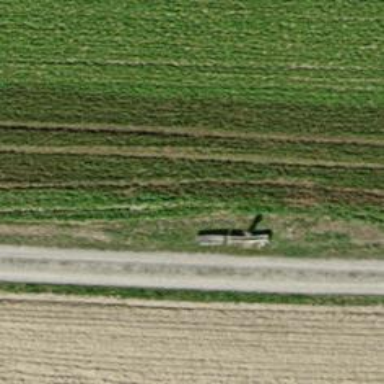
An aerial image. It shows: Bench.